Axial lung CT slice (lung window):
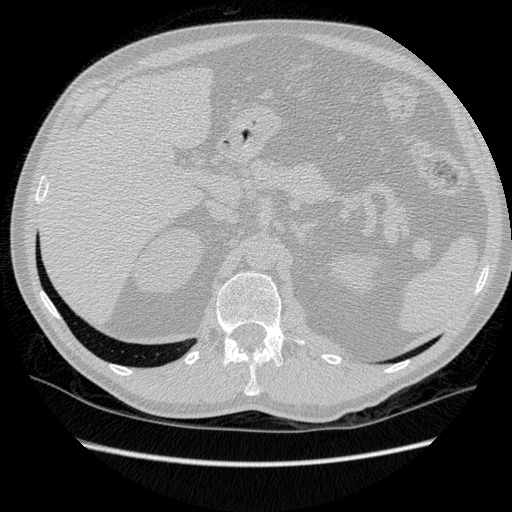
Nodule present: no